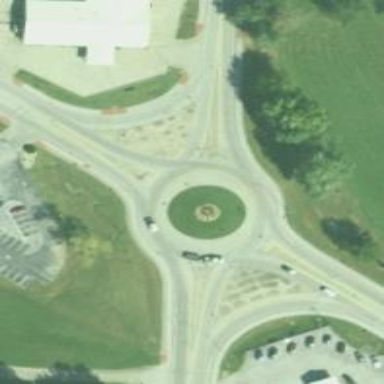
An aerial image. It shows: Primary highway intersecting roundabout.